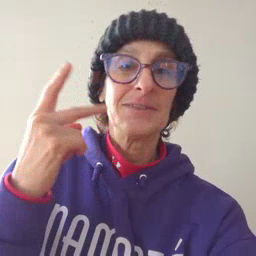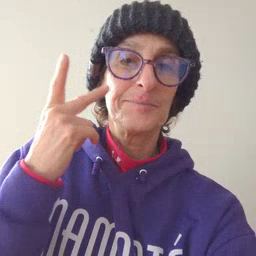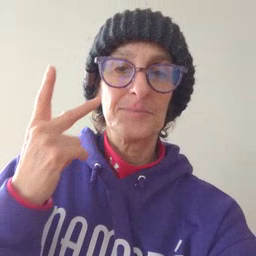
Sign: see